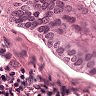
Metastatic tissue present: yes